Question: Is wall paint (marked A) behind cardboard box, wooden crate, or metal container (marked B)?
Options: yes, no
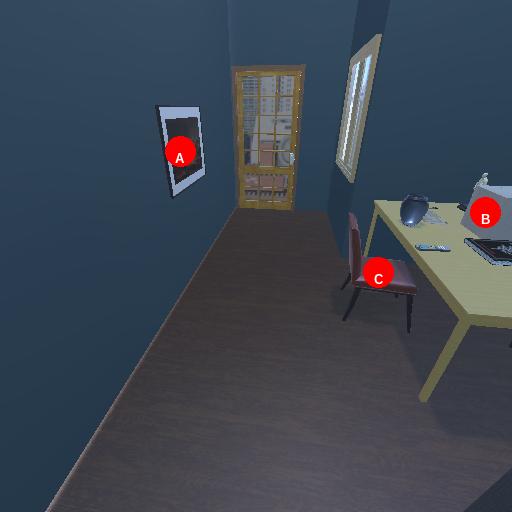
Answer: yes